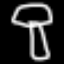
Label: mushroom